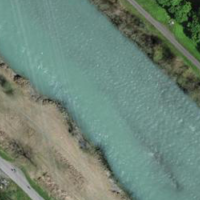
EUNIS habitat code: 15
Species observed at this site:
Cirsium arvense